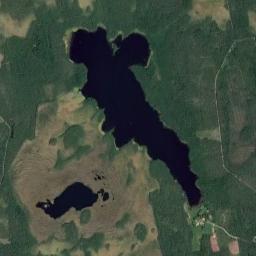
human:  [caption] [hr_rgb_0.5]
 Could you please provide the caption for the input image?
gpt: A big lake and a small lake are surrounded by a dense forest and the water is dark blue .

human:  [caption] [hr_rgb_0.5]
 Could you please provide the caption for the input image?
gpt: The lake in the middle is larger than the lake on the lower left .

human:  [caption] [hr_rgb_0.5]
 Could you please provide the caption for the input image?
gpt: The lake in the picture is not large .

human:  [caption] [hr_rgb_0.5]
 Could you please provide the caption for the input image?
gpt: On the ground with green vegetation, There are one big and one small two irregularly shaped blue lakes .

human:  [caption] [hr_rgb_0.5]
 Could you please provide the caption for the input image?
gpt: There are green meadows and brown bare land around the lakes .